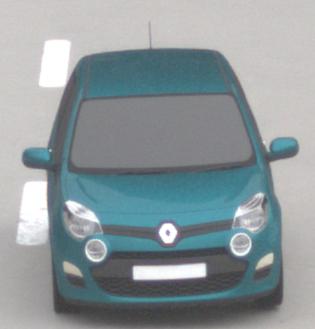
Make: Renault
Model: Twingo 1.2 LEV 16V 75
Detailed model: Twingo (II)
Model produced from: 2012/01
Model produced until: 2014/07
Doors: 3
Color: blue
Road condition: wet road
Daytime: morning or afternoon
Contrast: low contrast